Question: UserForm 2 = 36 buttons (btn1 thru btn36) Each button has an image on it.
When I click the "ADD" button I would like for three randon images that are on the buttons to show up in UserForm 1 three lables where it says Random Image 1.

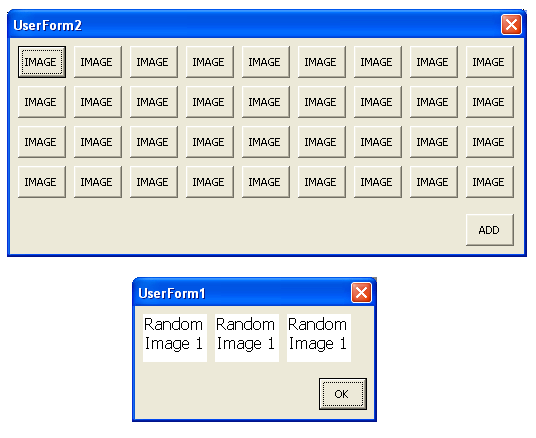
Answer: To choose a random button image you'll need to use the collection Me.Controls on the form. For example:
'''
Dim cCont As Control
For Each cCont In Me.Controls
'DO STUFF HERE
Next cCont
'''
If you put a watch on the variable cCont, you can see all the properties each control has. First, you will have to filter out the controls that are buttons. You will then have to look at the image property for that button to grab it and set on the second form.
Finally, to introduce a random element, just use the Rand() function. This will return a random number between 0 and 1. If you multiply this by the number of controls in Me.Controls, and round it to an integer, you will get a random control. Just make sure that the control you indexed is a button, and you can use that button's image as one of the random images.